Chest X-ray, AP view. Patient: 31 years old, sex M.
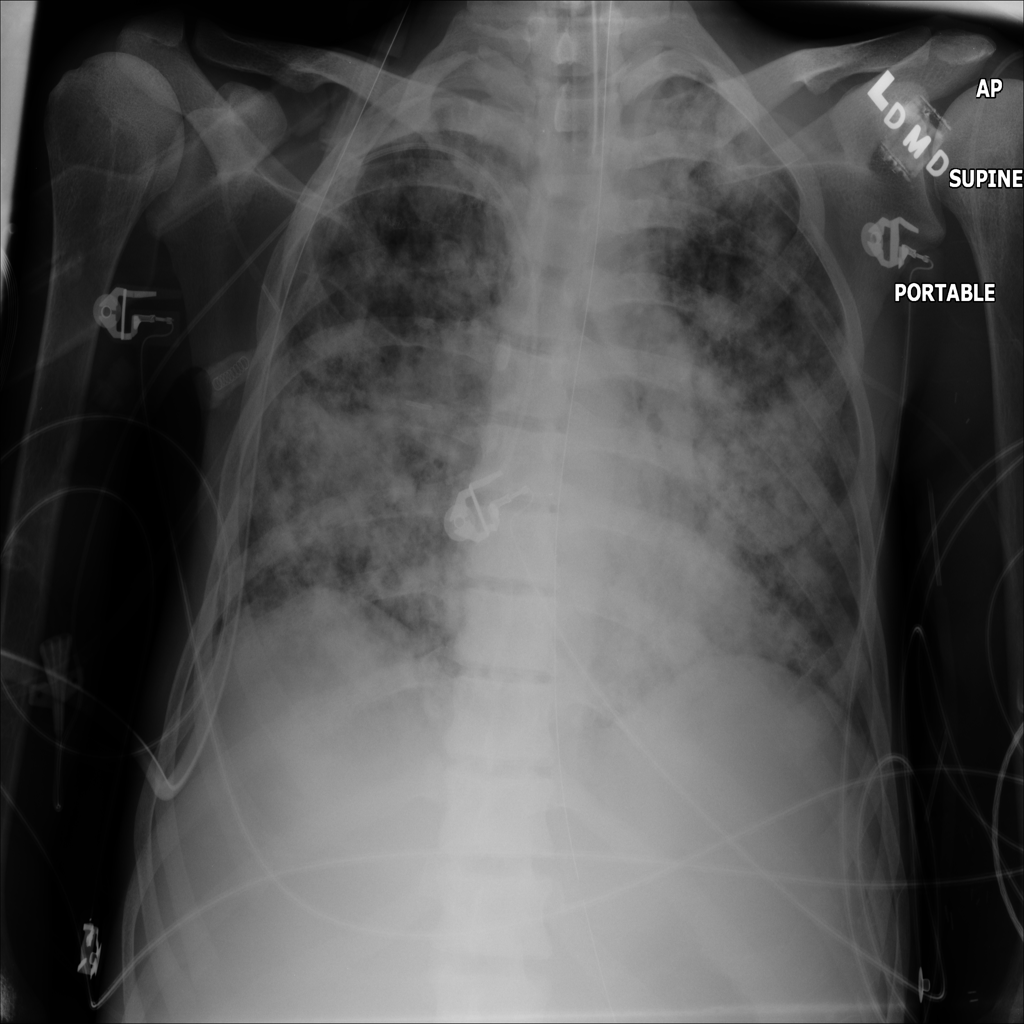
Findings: No Finding